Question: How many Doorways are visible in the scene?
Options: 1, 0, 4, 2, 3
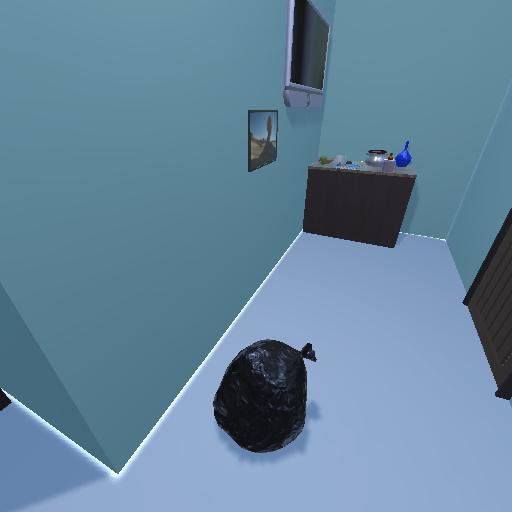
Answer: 1